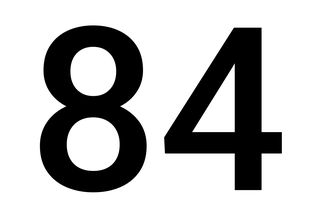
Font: Roboto_Medium